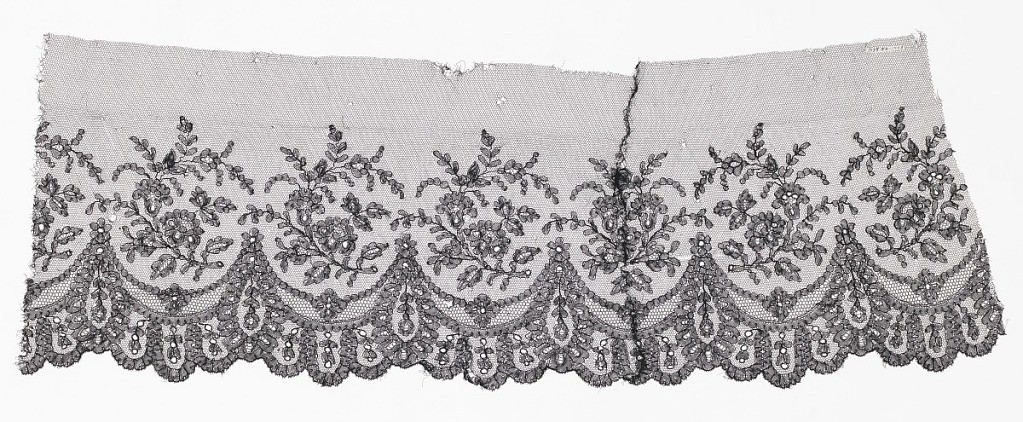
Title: Edging
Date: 19th century
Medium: linen Technique: bobbin lace, Chantilly style
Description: Chantilly-type black lace of curving floral sprays within a scalloped border.